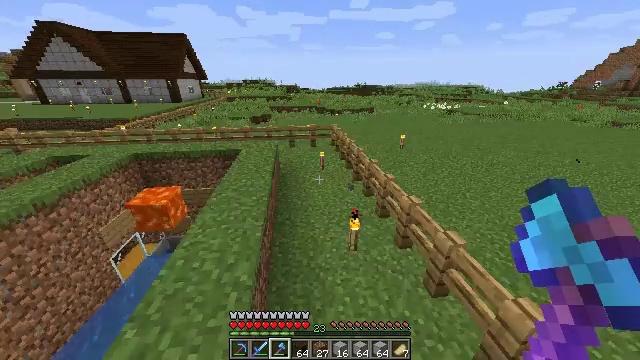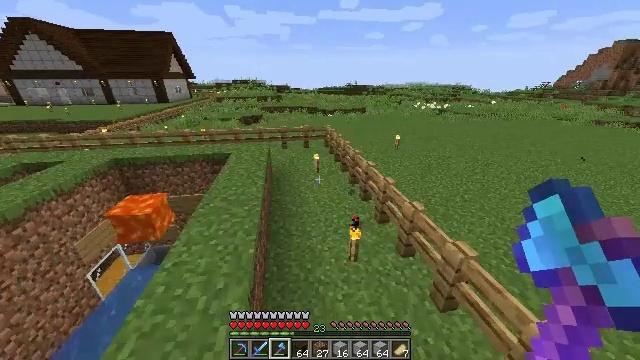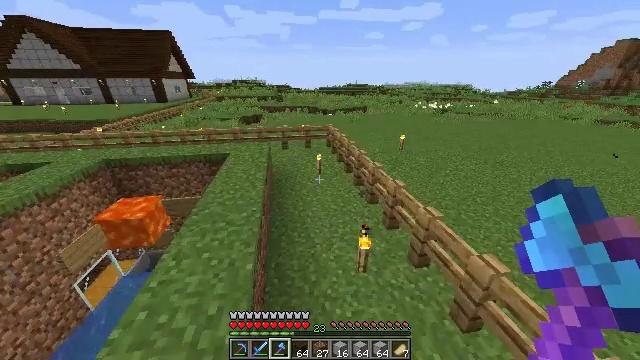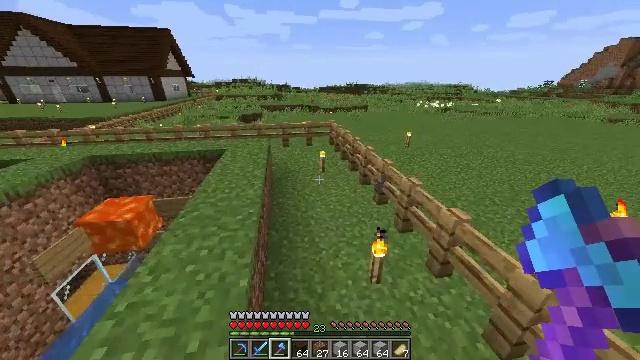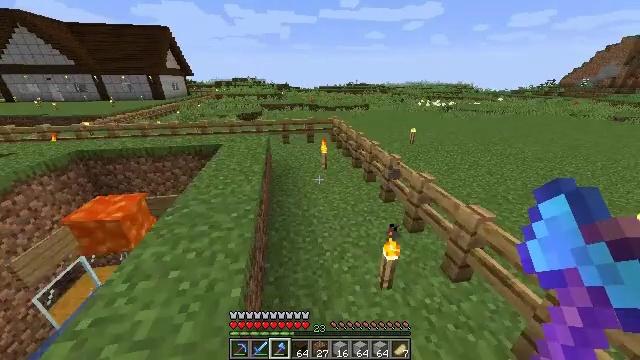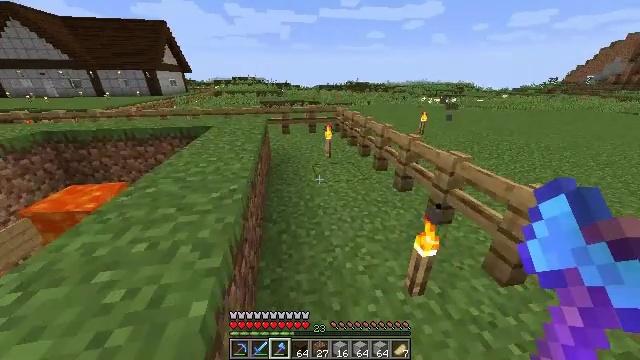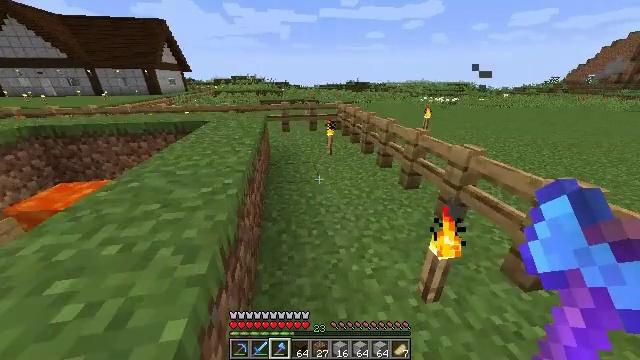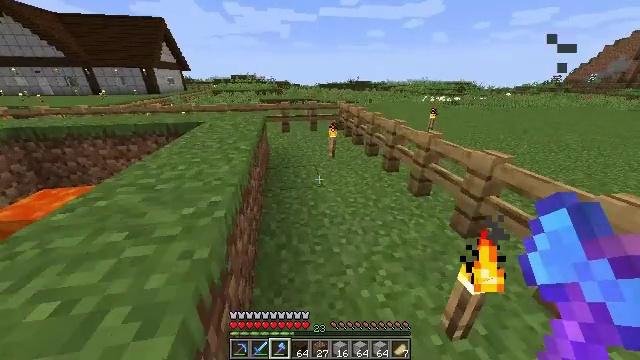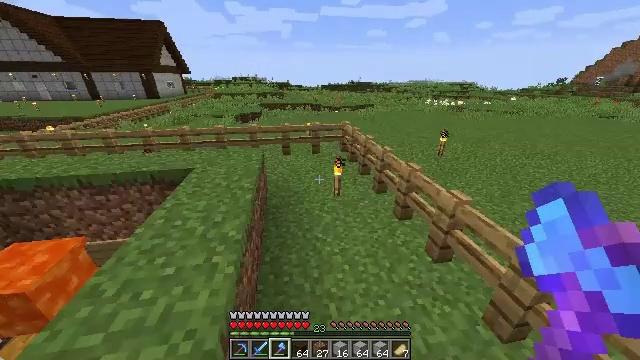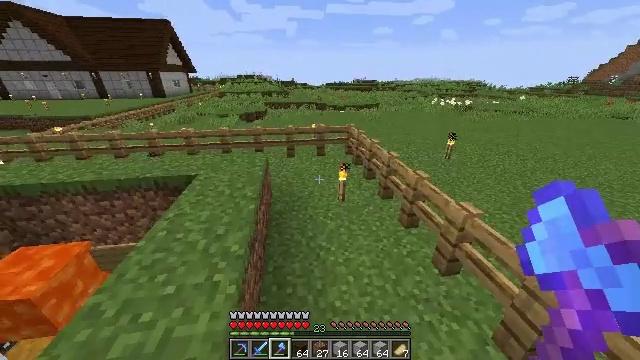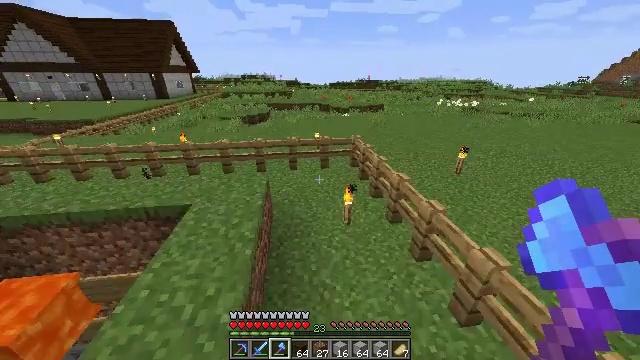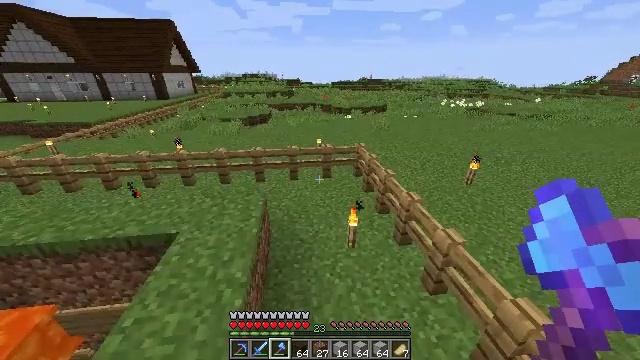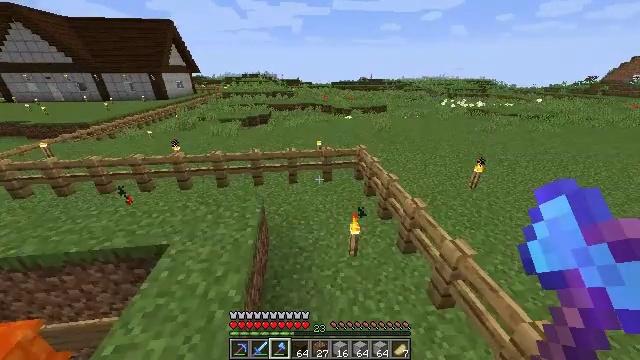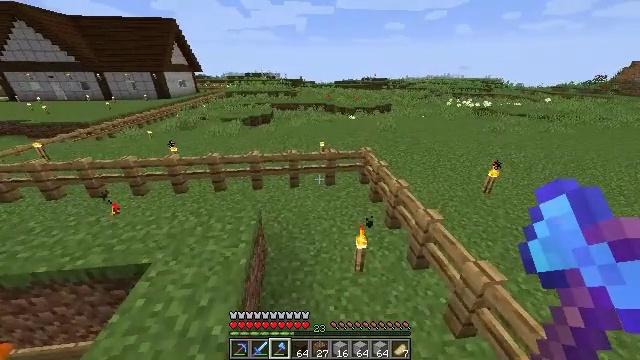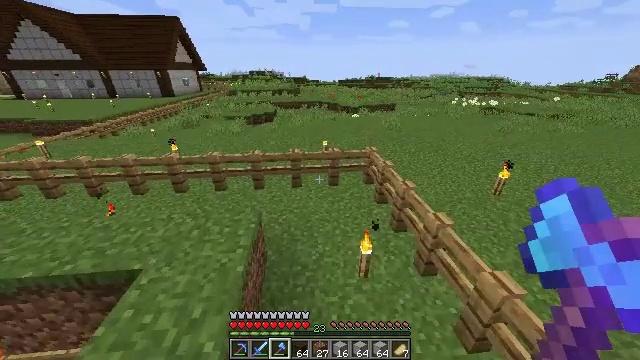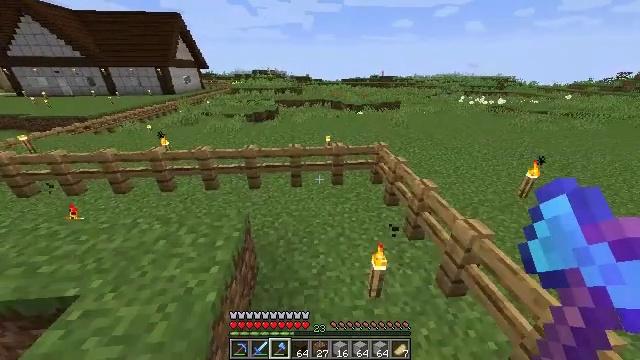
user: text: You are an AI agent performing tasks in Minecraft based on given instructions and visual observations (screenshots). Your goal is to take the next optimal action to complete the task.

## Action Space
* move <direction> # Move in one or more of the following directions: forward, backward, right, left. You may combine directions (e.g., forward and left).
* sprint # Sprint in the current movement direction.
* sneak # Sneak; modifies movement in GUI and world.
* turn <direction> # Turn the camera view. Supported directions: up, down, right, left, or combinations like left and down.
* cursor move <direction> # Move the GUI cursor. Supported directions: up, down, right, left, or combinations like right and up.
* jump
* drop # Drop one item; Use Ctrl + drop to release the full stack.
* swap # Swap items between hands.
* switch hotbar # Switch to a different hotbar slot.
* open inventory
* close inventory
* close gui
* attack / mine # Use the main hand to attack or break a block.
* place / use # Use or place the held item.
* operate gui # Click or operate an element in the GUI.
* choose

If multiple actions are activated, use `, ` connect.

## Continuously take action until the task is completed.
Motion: motion action
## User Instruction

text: Collect the grass block using a shovel.
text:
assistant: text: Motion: move forward, turn right, jump
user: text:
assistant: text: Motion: move forward, jump
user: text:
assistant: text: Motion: move forward, sprint, jump
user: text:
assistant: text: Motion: move forward, sprint, jump
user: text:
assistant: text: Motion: move forward, sprint, jump
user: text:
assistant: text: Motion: move forward, sprint, jump
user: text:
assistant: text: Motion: move forward, jump
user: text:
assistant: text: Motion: move forward, jump
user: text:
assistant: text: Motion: move forward, turn left, jump
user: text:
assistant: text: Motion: move forward, jump
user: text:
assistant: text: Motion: move forward, jump
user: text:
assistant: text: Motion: move forward, jump
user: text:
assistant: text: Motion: move forward, jump
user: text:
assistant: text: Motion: move forward, jump
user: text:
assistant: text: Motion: move forward, jump
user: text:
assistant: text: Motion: move forward, sprint, turn left, jump
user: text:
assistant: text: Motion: move forward, sprint, turn left, jump
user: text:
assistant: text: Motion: move forward, sprint, turn left, jump
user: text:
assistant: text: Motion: move forward, sprint, turn left, jump
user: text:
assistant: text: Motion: move forward, turn left, jump
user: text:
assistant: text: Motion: move forward, turn left, jump
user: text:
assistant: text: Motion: move forward, turn left
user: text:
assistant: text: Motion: move forward, turn left
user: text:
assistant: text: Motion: move forward, turn left
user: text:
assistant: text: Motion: move forward, turn left
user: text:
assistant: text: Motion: move forward, turn left and up
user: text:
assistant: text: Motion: move forward, sprint, turn left
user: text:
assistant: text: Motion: move forward, sprint
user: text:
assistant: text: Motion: move forward, sprint
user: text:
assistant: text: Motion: move forward, sprint